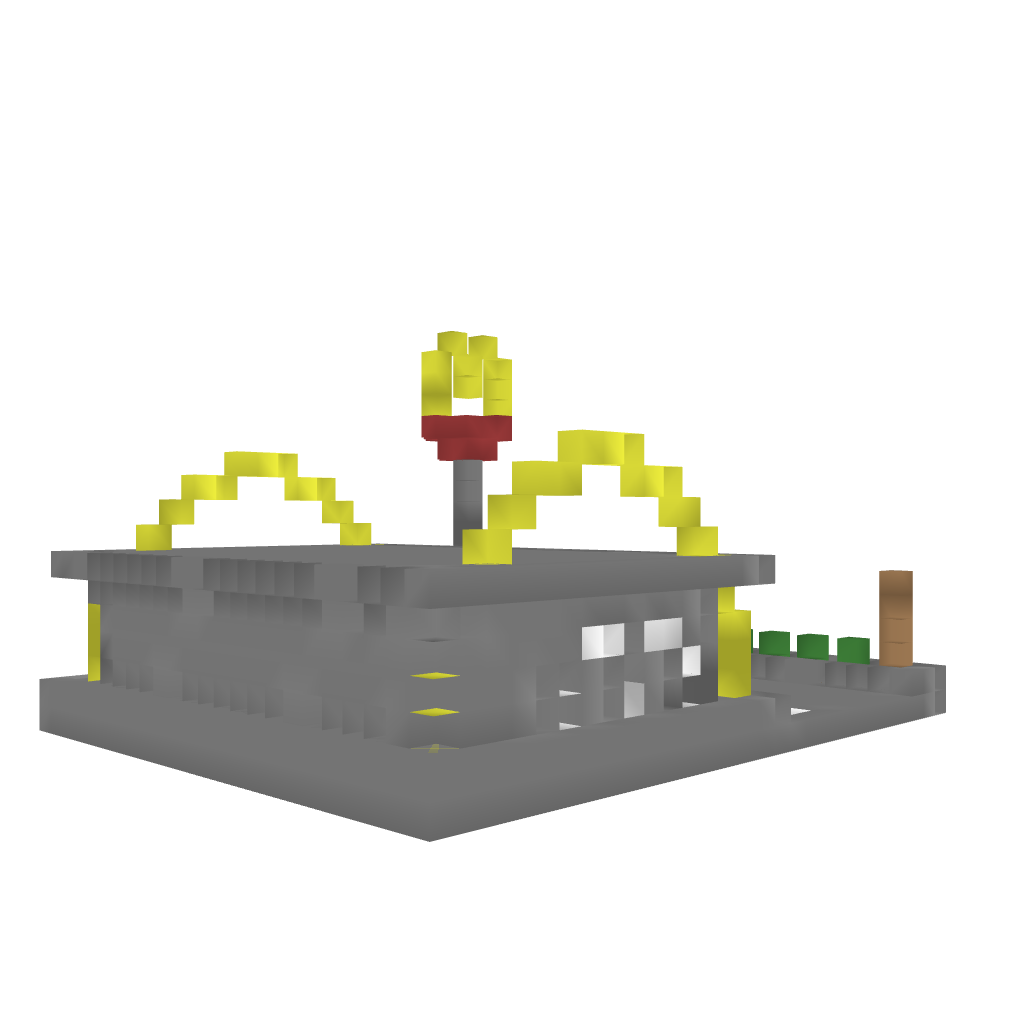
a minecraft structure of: Mc Donald's good quality